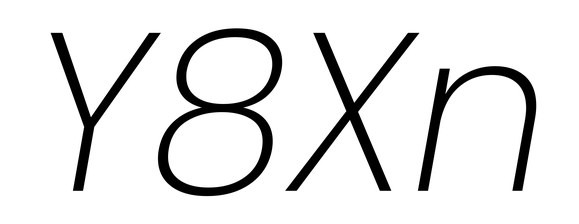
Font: Poppins-ExtraLightItalic